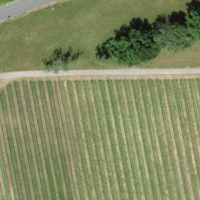
EUNIS habitat code: 40
Species observed at this site:
Symphoricarpos albus